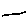
Label: line